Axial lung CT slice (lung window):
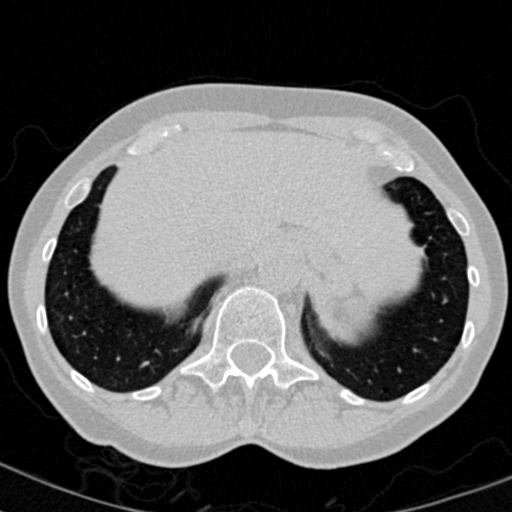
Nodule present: no